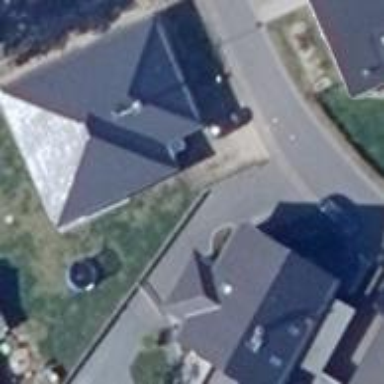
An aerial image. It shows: Simple house.